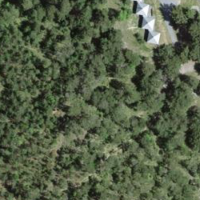
EUNIS habitat code: 43
Species observed at this site:
Amelanchier ovalis